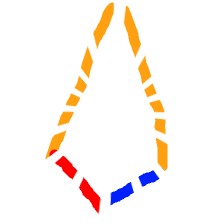
Shape: kite